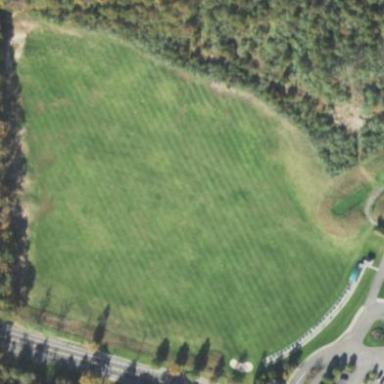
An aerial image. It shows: Grassy area designated as driving range for golf.